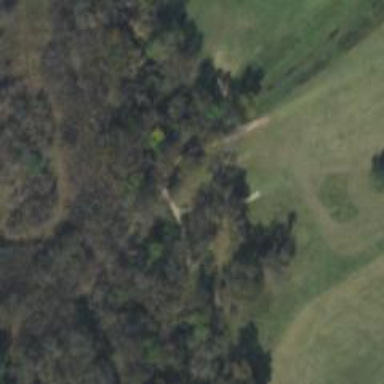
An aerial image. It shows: Path used for both walking and golf.